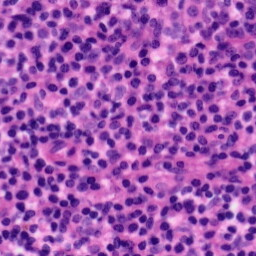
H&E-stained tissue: Tonsil